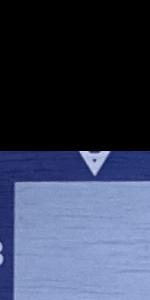
Label: Empty